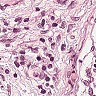
Metastatic tissue present: no